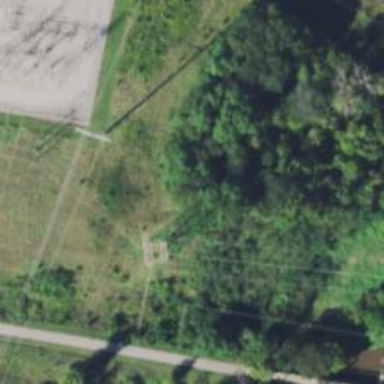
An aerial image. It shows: Lattice structure tower.